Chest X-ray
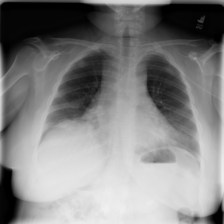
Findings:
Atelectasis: positive
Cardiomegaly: negative
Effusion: negative
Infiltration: negative
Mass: negative
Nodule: negative
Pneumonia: negative
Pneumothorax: negative
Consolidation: negative
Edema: negative
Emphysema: negative
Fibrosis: negative
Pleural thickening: negative
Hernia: negative